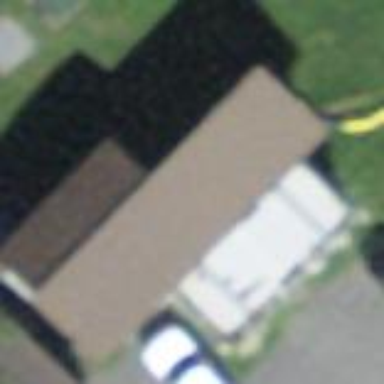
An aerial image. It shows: View of roof of building.